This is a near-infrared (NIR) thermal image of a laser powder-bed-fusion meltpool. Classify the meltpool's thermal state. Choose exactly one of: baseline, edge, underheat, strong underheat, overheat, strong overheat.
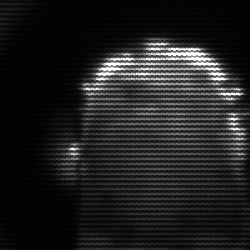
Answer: strong underheat